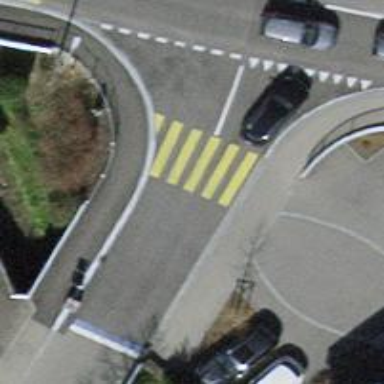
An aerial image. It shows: Sidewalk along the footway.